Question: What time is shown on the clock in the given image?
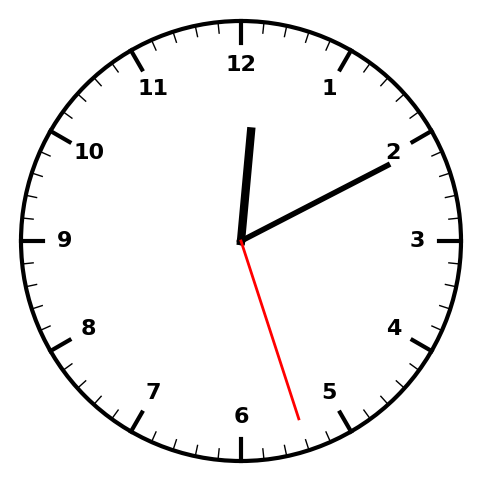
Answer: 12:10:27